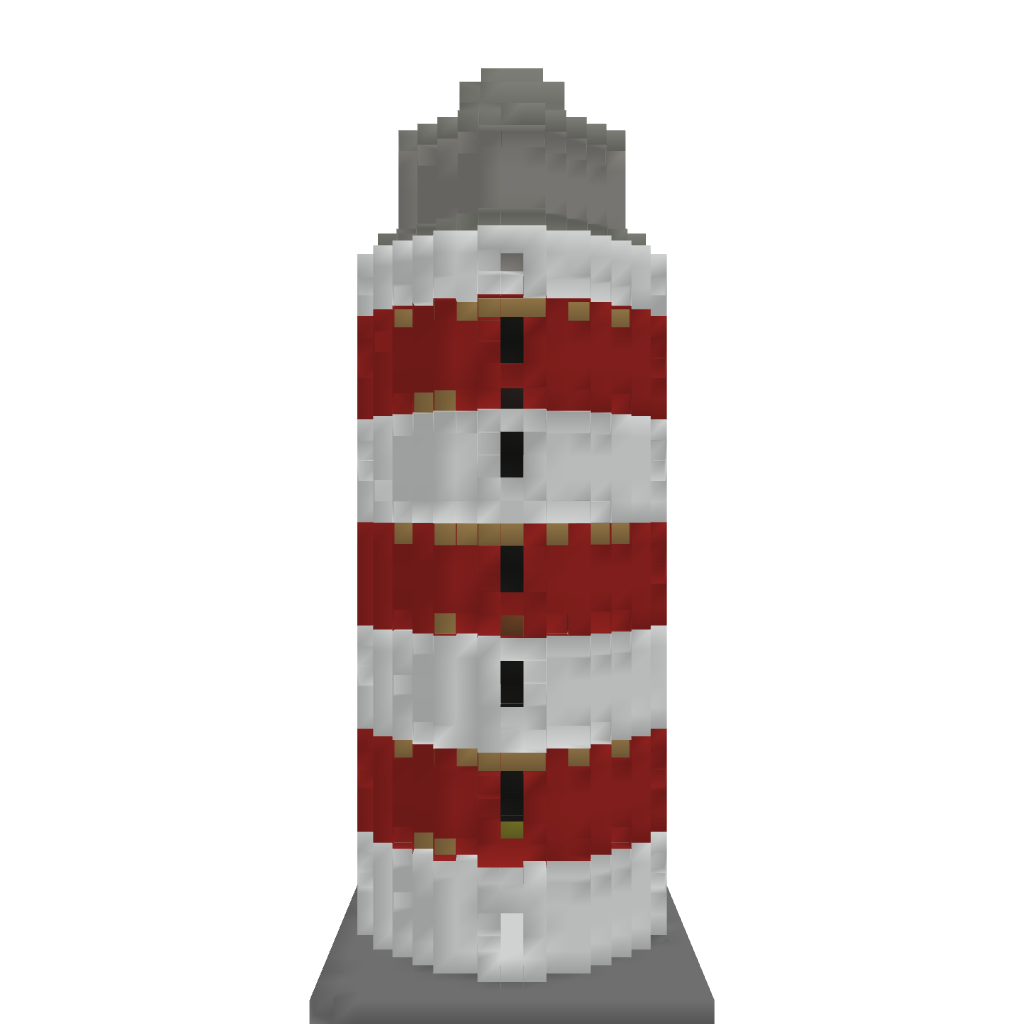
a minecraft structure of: small lighthouse